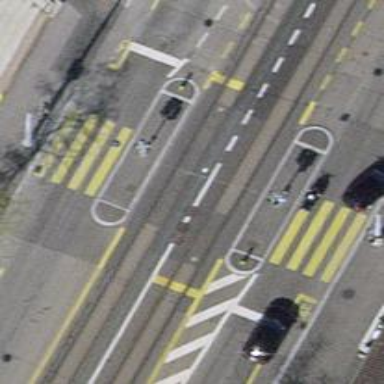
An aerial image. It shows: Crossing with zebra traffic signals.